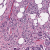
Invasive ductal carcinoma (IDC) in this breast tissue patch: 1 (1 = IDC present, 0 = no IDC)